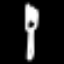
Label: fork